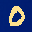
Label: 0